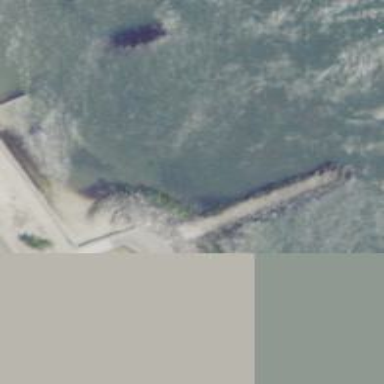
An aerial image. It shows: Breakwater structure.